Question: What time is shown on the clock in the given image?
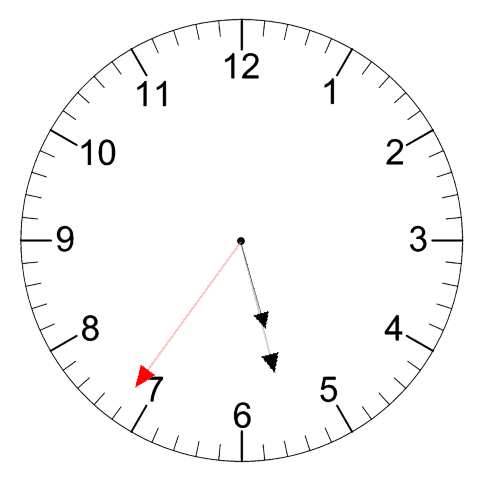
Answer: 05:27:36